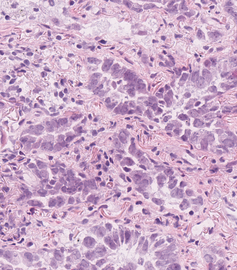
Tumor epithelial tissue: yes
Tumor-associated stroma tissue: yes
Normal tissue: no